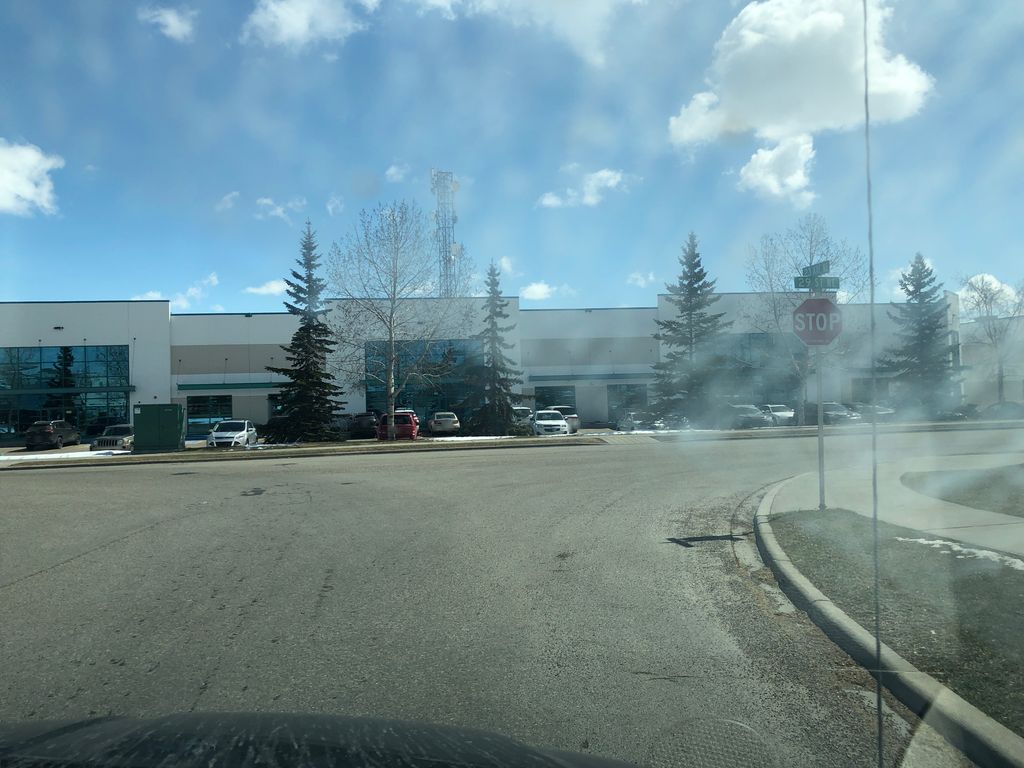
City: calgary